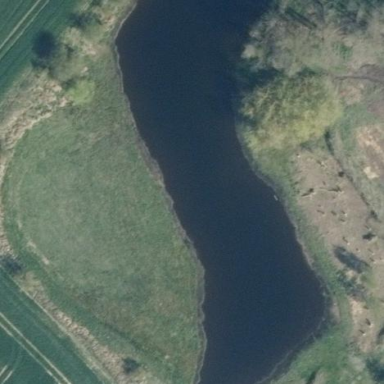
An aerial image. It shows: Beautiful wet meadow natural wetland.